Question: I'd like to mimic how this paging works:

Notice how the current page will always show two pages on either side? This seems like it would be a lot of conditional code when you factor in the case that you may be on page 4 and there is no gap between 1 and 3 or if you are on page 1 it will show more than two numbers to the right.
Can somebody get me off to the right start?
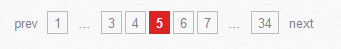
Answer: Here's sample output from console program with logic you are looking for:
Program.exe 1
1 2 3...100
Program.exe 2
1 2 3 4...100
Program.exe 5
1...3 4 5 6 7...100
'''
using System;
class Program
{
static void Main(string[] args)
{
// usage program.exe page#
// page# between 1 and 100
int minPage = 1;
int maxPage = 100;
int currentPage = int.Parse(args[0]);
// output nice pagination
// always have a group of 5
int minRange = Math.Max(minPage, currentPage-2);
int maxRange = Math.Min(maxPage, currentPage+2);
if (minRange != minPage)
{
Console.Write(minPage);
Console.Write("...");
}
for (int i = minRange; i <= maxRange; i++)
{
Console.Write(i);
if (i != maxRange) Console.Write(" ");
}
if (maxRange != maxPage)
{
Console.Write("...");
Console.Write(maxPage);
}
}
}
'''